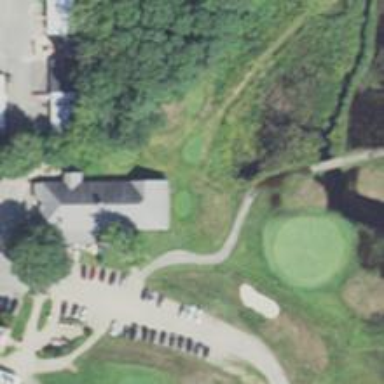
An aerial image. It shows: Service road used as golf cart path.